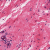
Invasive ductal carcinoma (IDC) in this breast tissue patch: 0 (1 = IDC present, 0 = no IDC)